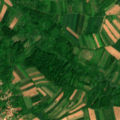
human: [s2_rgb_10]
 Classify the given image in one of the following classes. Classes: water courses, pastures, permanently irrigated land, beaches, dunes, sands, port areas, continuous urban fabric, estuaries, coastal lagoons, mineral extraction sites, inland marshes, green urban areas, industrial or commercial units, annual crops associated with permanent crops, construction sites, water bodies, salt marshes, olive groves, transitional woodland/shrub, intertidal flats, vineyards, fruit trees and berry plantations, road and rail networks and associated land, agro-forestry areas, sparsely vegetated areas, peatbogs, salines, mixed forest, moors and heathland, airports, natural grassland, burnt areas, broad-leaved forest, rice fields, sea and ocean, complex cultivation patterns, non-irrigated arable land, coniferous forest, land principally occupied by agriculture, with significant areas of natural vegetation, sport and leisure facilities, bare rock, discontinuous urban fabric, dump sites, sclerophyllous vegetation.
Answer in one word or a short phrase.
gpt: discontinuous urban fabric, non-irrigated arable land, complex cultivation patterns, land principally occupied by agriculture, with significant areas of natural vegetation, broad-leaved forest